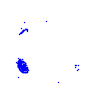
Particle: electron